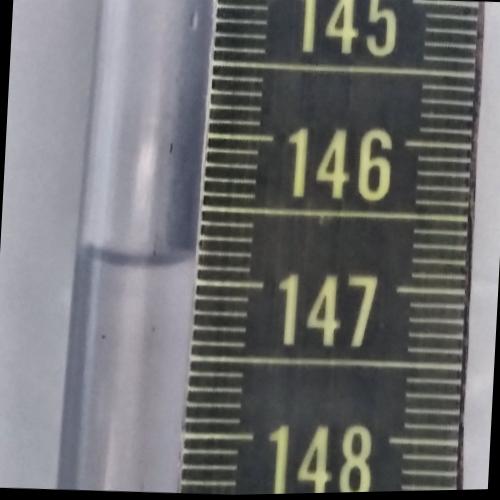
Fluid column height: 146.9 cm